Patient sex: M
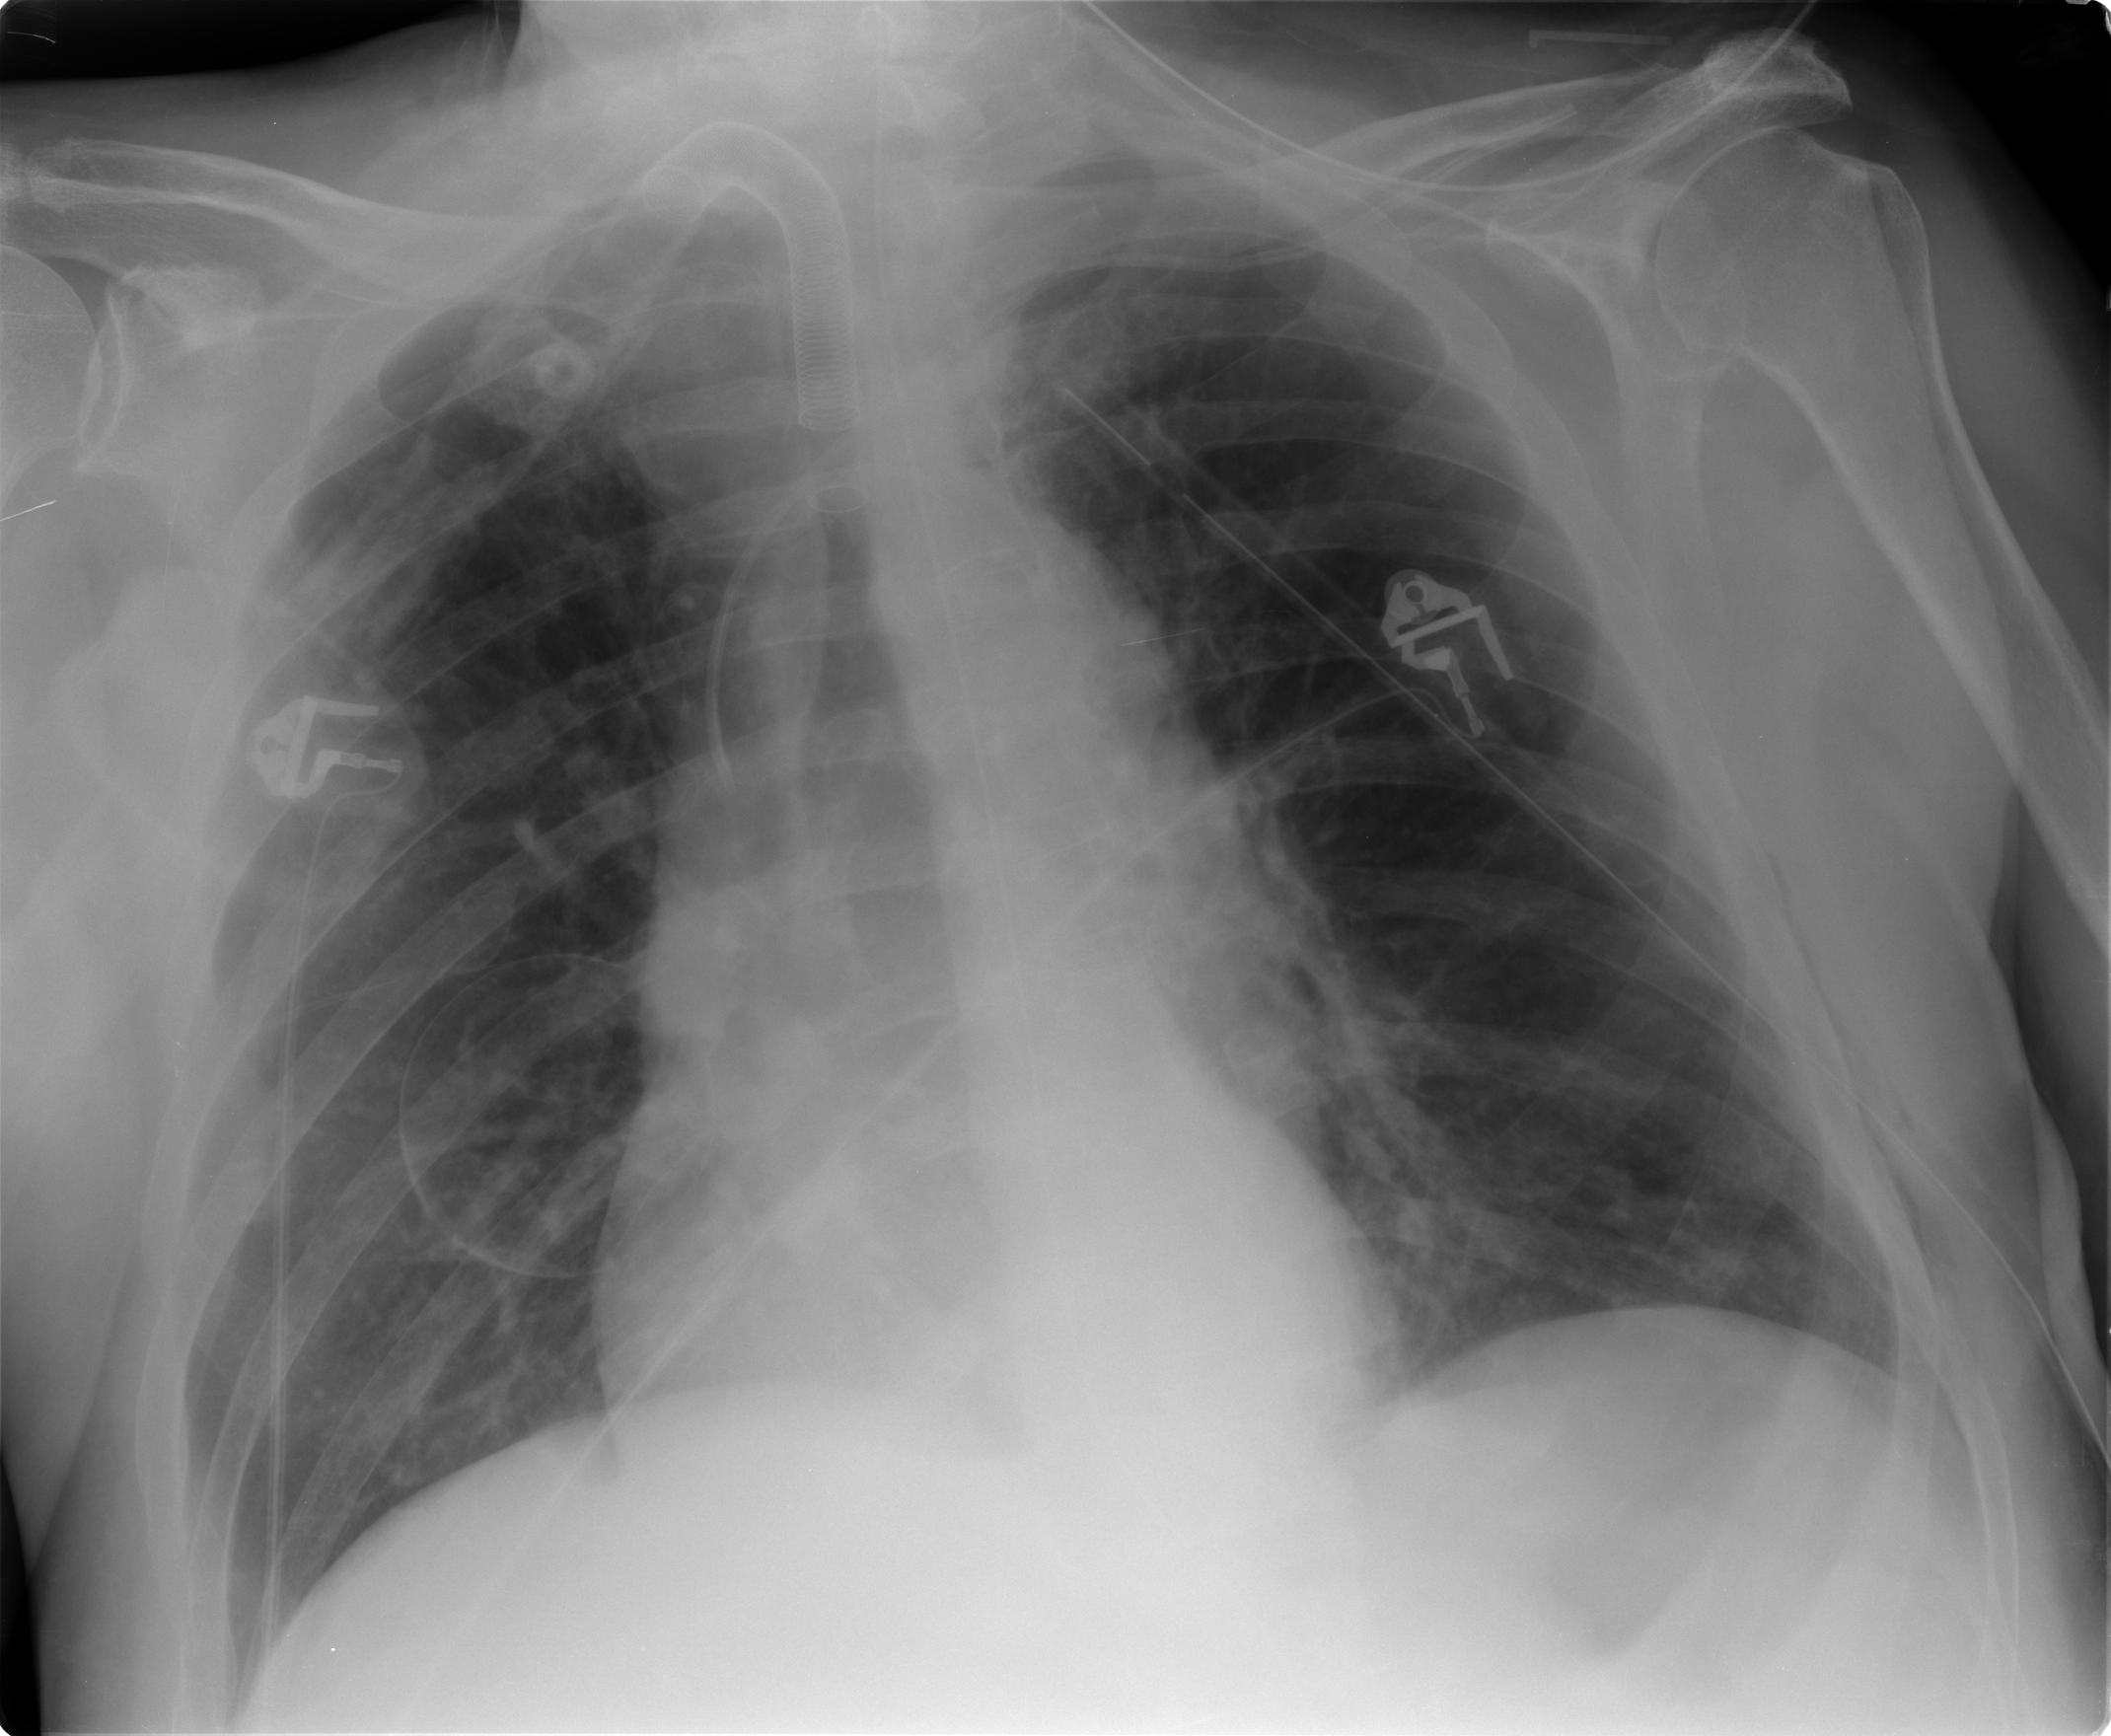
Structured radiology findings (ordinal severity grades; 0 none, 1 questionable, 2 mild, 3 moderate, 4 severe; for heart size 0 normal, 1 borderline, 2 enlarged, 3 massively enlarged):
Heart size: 0
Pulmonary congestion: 0
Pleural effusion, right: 0
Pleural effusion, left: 0
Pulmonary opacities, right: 0
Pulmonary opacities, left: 0
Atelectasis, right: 2
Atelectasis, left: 2